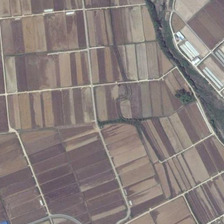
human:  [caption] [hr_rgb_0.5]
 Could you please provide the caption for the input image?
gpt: it is a large piece of farmland .

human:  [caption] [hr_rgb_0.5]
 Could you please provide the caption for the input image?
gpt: the farmland is coloured by many different colours and it looks like a palette .

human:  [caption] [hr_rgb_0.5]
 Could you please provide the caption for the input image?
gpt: it is a large piece of farmland .

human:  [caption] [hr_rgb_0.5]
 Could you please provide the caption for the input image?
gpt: the farmland is coloured by many different colours and it looks like a palette .

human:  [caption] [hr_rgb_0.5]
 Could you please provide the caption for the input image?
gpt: it is a large piece of farmland .